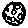
Label: moon